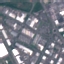
Land use / land cover: Industrial